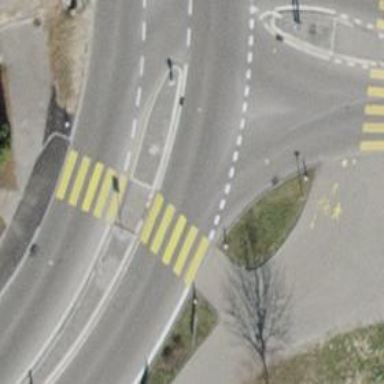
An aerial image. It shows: Uncontrolled zebra crossing with pedestrian island.